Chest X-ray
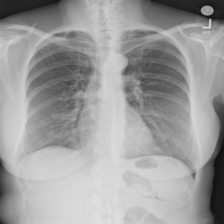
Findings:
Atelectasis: negative
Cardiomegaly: negative
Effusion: negative
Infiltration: negative
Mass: negative
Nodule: negative
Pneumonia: negative
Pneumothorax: negative
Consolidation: negative
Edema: negative
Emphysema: negative
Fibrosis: negative
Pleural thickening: negative
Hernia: negative